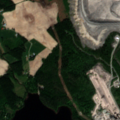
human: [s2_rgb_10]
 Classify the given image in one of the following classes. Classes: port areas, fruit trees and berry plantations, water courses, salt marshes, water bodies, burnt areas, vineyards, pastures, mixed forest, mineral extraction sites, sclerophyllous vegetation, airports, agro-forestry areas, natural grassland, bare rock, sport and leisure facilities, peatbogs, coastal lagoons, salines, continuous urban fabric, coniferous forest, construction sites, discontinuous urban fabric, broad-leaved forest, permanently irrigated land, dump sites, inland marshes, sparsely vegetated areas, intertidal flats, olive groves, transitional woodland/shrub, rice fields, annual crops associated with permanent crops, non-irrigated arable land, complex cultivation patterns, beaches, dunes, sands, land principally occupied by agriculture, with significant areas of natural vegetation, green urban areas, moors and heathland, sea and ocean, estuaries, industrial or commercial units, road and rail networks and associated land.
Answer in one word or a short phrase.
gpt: mineral extraction sites, dump sites, non-irrigated arable land, land principally occupied by agriculture, with significant areas of natural vegetation, coniferous forest, mixed forest, transitional woodland/shrub, water bodies